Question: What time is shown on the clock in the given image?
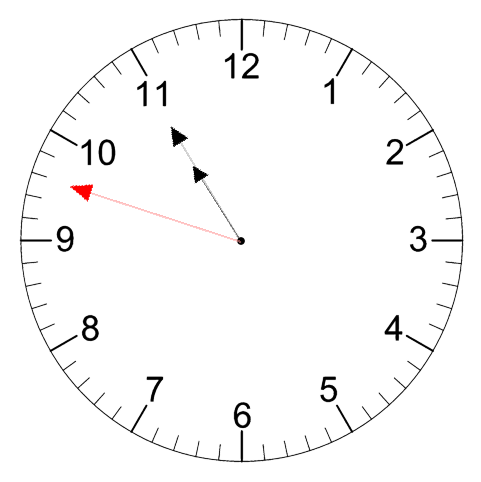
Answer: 10:54:48